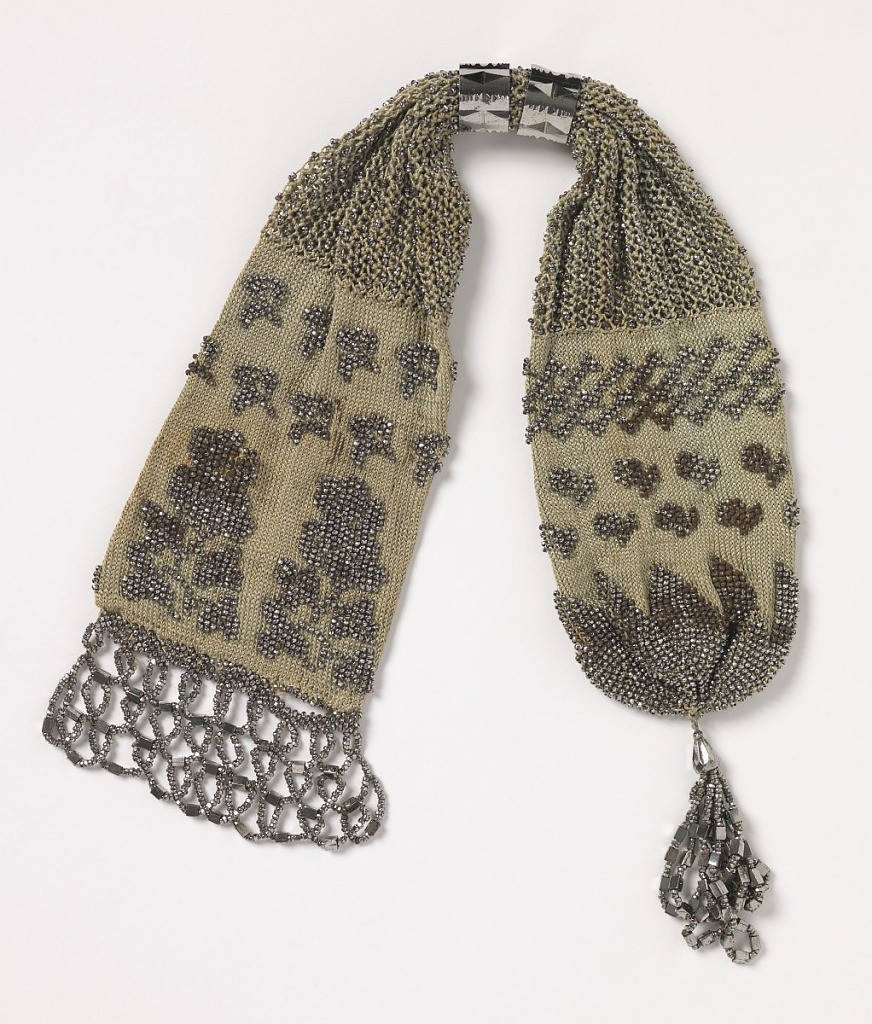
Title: Miser's purse
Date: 1850–90
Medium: silk, steel beads Technique: knitted in crossed and uncrossed stockinette and openwork stitches
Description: Miser's purse knitted in gray silk with steel beads, with two steel rings. Finished at one end with looped fringe of steel beads, and at the other with a tassel of steel beads.